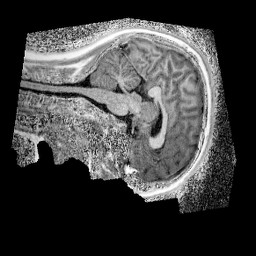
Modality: UNIT1_denoised
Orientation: sagittal
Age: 13
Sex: female
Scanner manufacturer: siemens
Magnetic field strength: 3 T
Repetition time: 4 s
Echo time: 0.00299 s